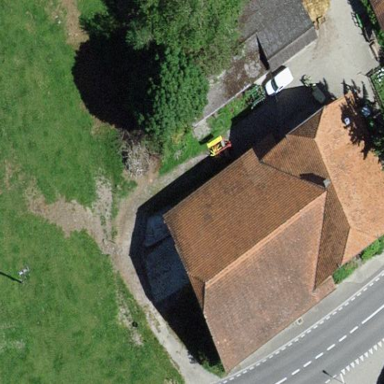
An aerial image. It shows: Farm building.